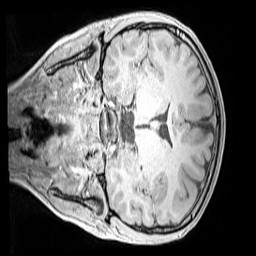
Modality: MP2RAGE
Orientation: coronal
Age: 12
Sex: male
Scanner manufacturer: siemens
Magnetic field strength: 3 T
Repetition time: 4 s
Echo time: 0.00299 s